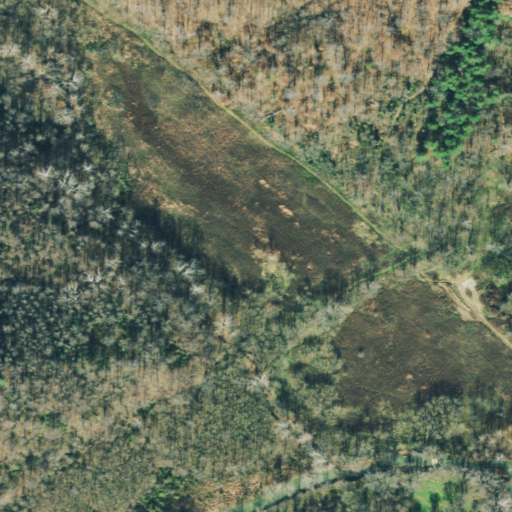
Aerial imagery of valley in Ohio named Sam Miller Hollow containing deciduous forest, grassland, mixed forest, and pasture